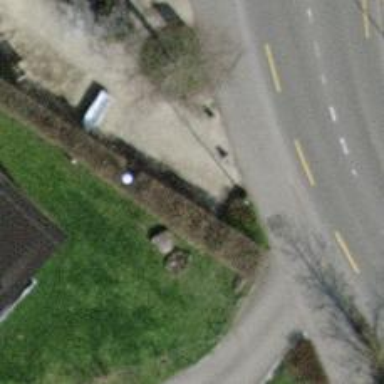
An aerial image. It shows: Brown bench in the vicinity.